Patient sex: M
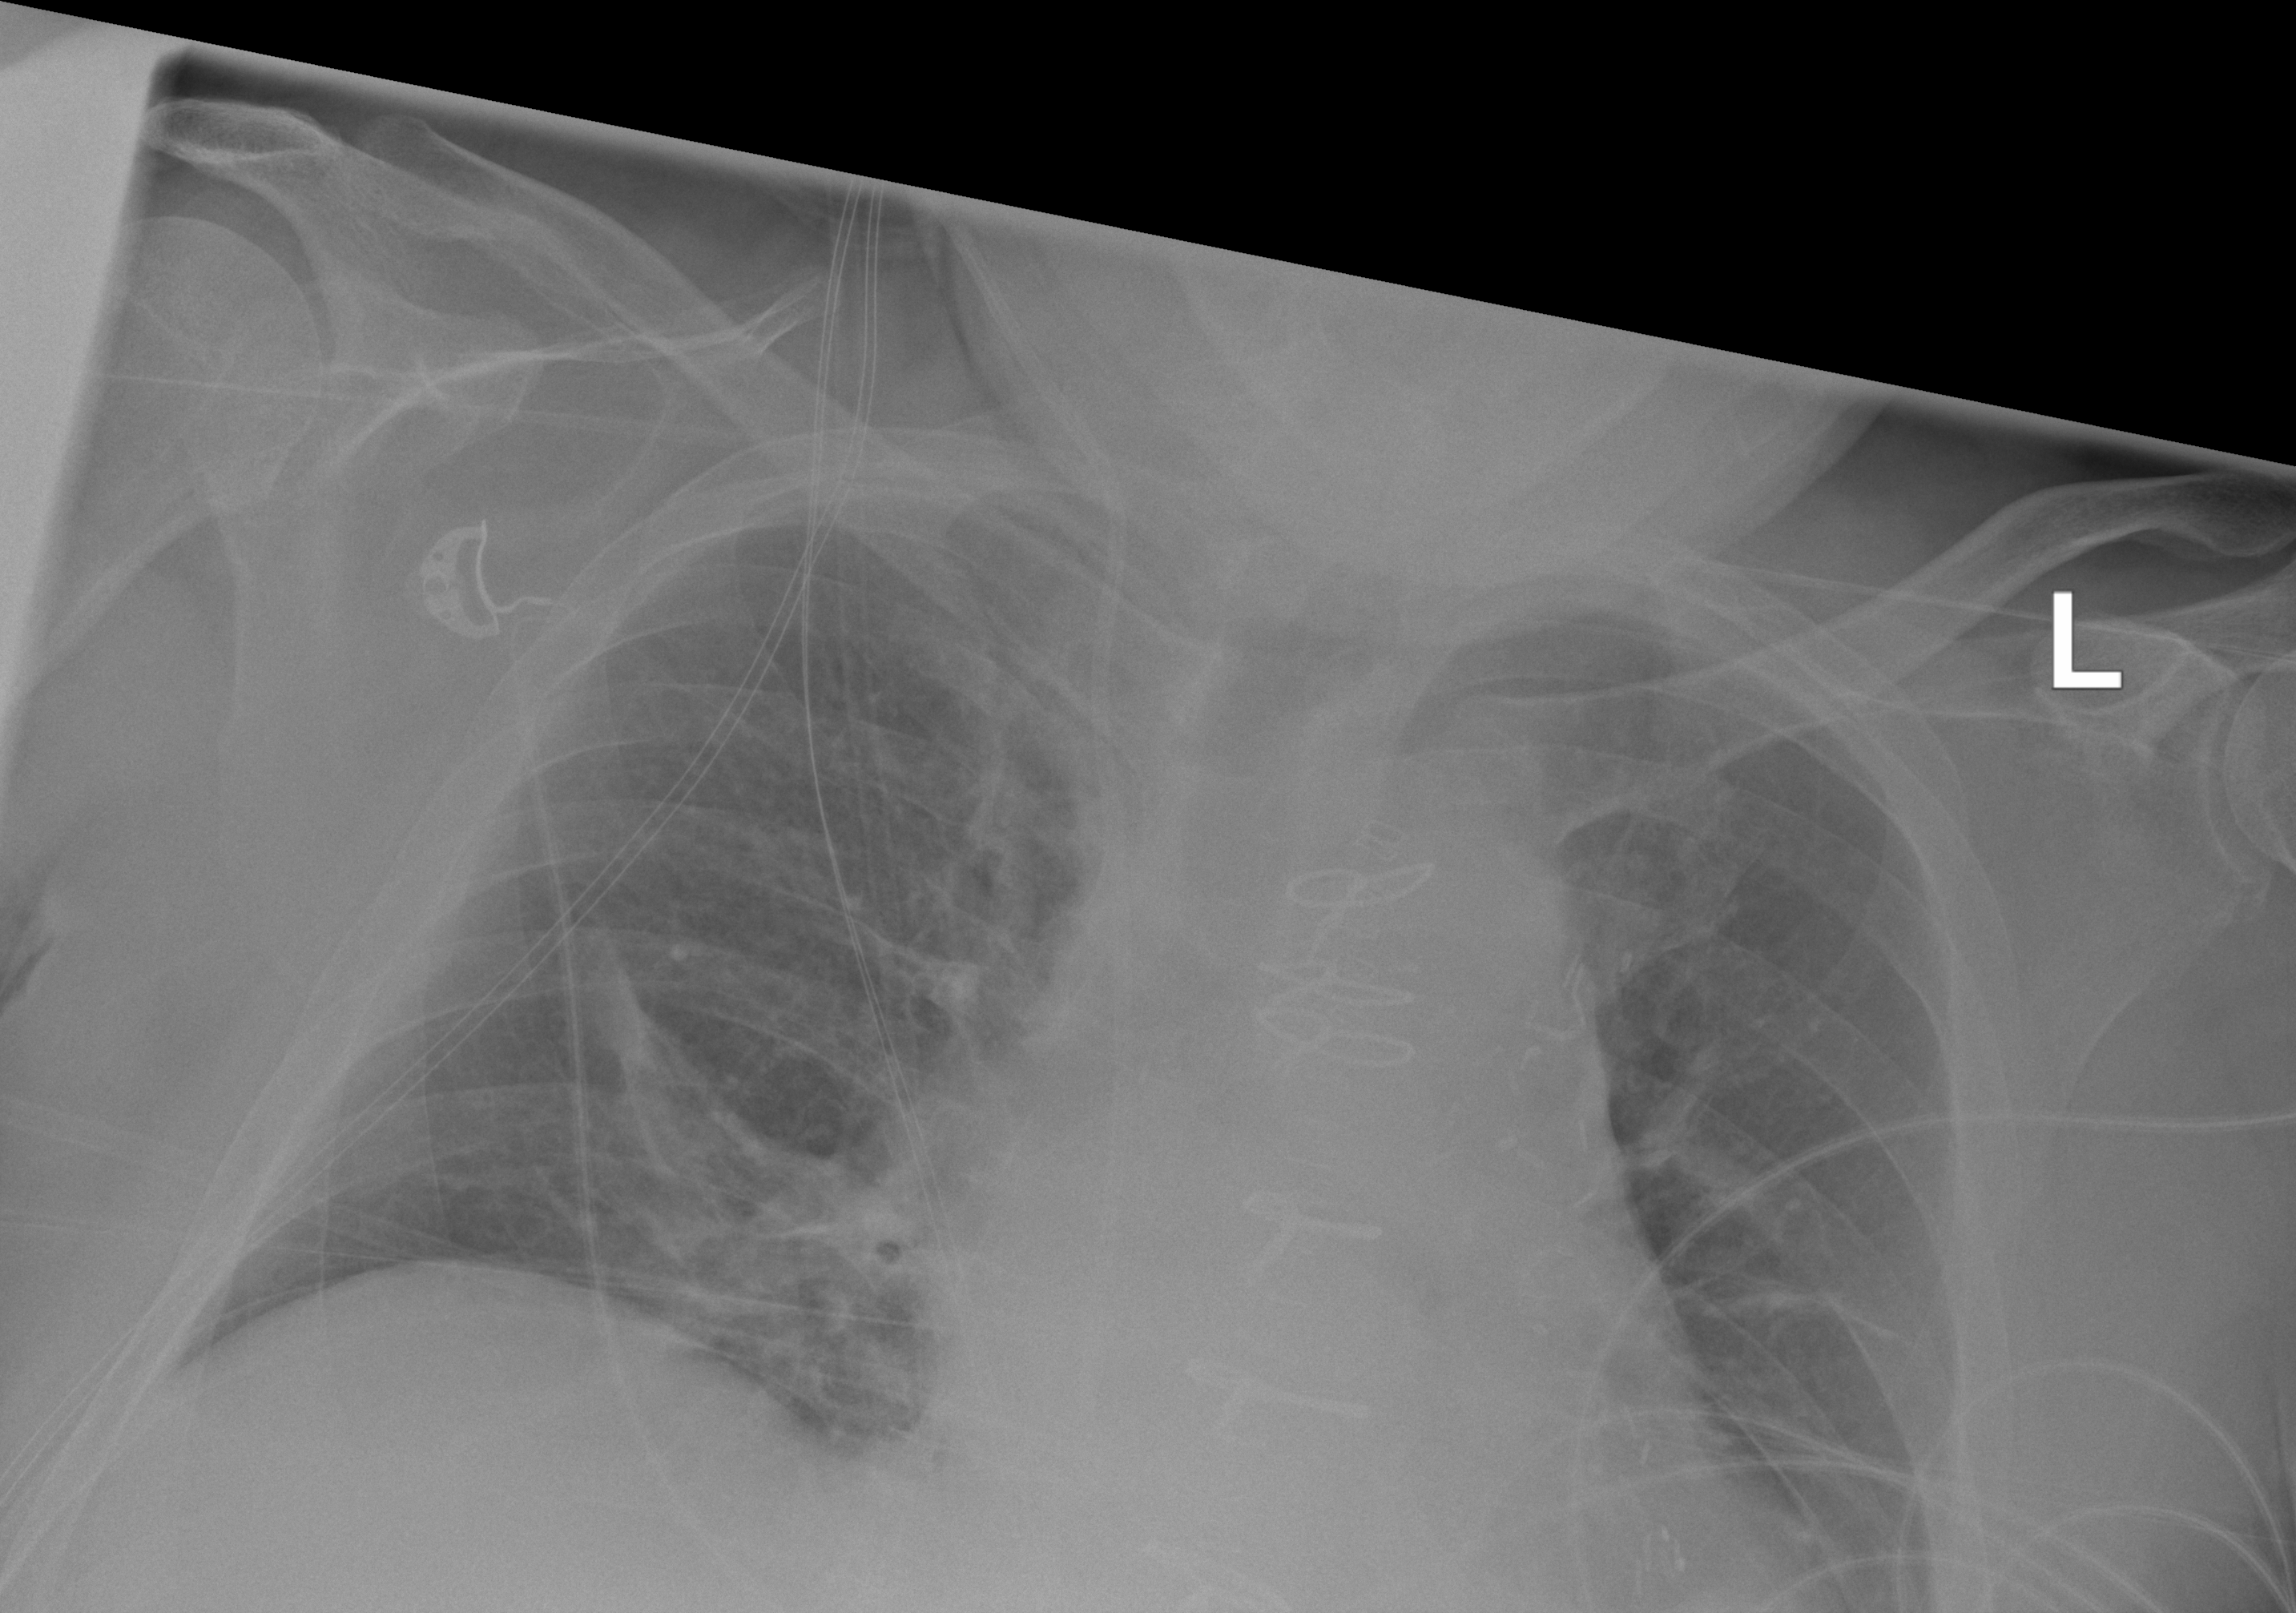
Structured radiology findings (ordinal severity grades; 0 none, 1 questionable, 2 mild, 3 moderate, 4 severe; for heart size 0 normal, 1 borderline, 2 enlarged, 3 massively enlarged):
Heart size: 2
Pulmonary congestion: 2
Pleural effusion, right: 0
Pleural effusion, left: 0
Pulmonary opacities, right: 2
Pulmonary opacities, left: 0
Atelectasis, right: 2
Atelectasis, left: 0